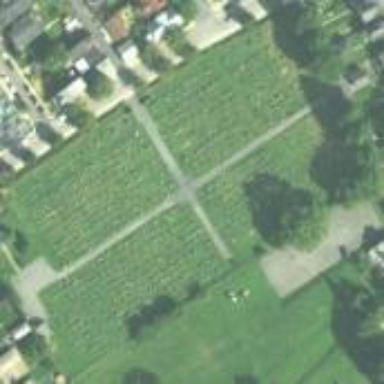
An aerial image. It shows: Cemetery.